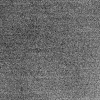
Atmospheric dust classification: dusty